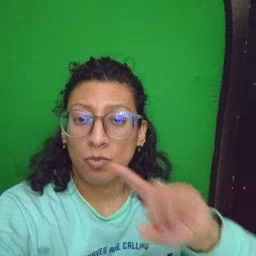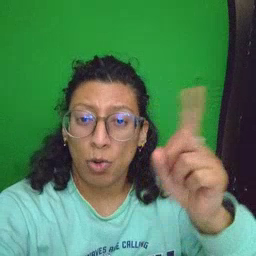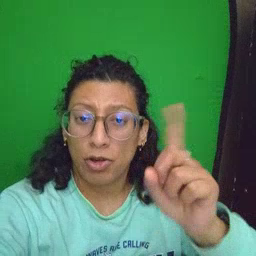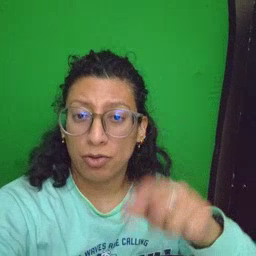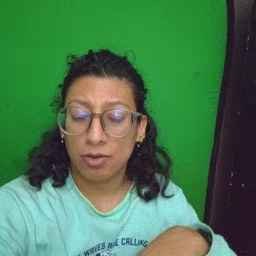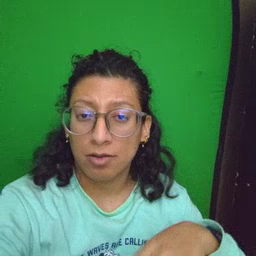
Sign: where